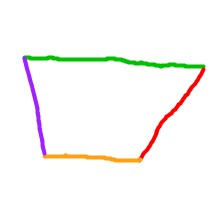
Shape: trapezoid